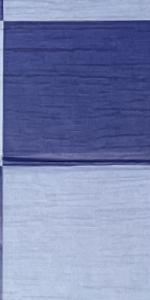
Label: Empty